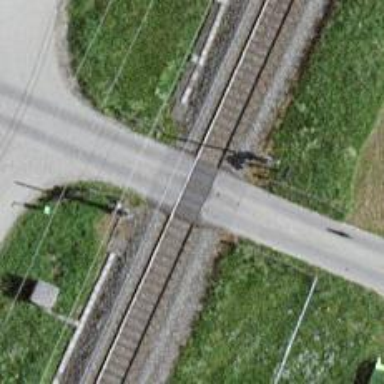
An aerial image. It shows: Full barrier level crossing along the railway.